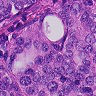
Metastatic tissue present: yes